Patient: sex M, age 80
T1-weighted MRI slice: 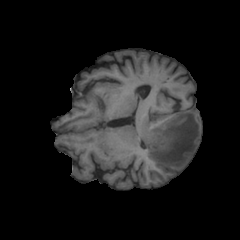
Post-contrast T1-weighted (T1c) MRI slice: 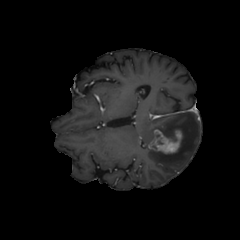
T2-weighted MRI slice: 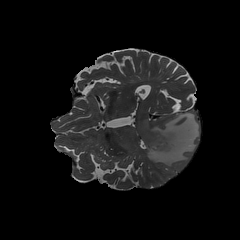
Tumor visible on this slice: yes
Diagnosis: Glioblastoma, IDH-wildtype
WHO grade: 4